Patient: sex F, age 41
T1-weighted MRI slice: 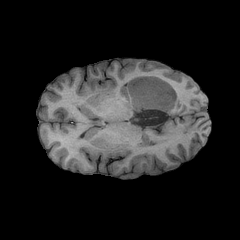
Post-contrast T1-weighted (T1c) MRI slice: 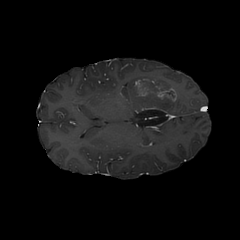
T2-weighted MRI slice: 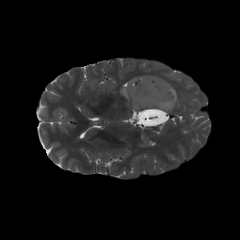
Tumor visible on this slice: yes
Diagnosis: Glioblastoma, IDH-wildtype
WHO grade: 4